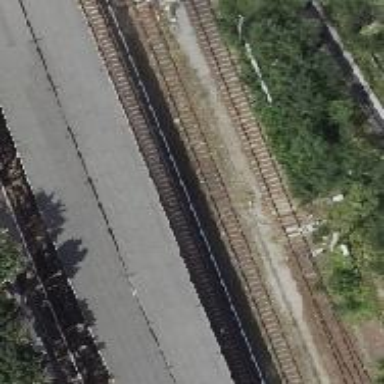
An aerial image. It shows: Platform edge at railway station.